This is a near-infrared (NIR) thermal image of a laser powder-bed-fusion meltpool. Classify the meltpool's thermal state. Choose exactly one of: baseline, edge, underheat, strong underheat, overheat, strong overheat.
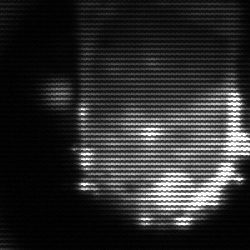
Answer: baseline